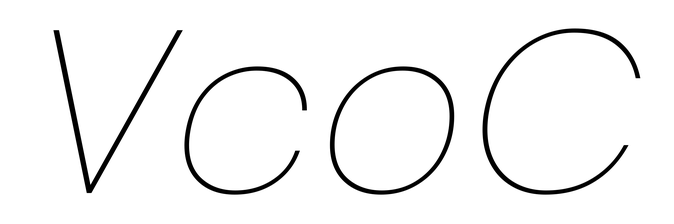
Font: Poppins-ThinItalic